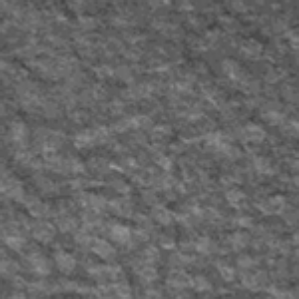
Label: frost